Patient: sex F, age 48
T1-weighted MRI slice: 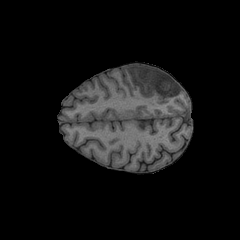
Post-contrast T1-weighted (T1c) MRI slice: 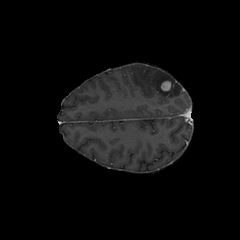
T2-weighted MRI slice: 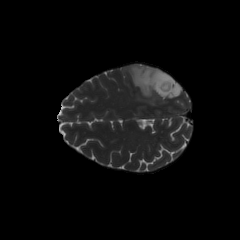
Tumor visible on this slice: yes
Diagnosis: Astrocytoma, IDH-mutant
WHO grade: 3